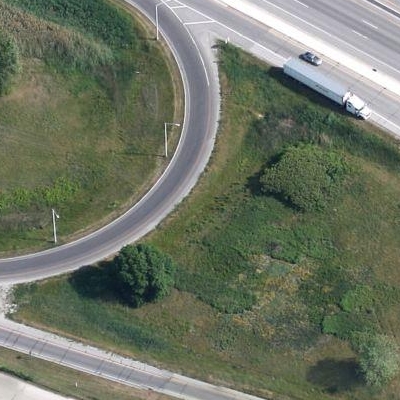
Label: Grass